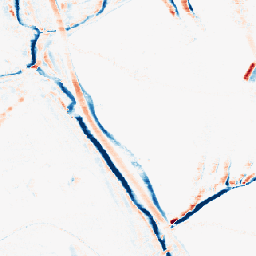
Category: morphological
Decomposition family: morphological_rect
Decomposition parameters: operation: average
width: 10
height: 3
Upsampling method: area
Upsampling parameters: scale: 8
Upsampling scale: 8